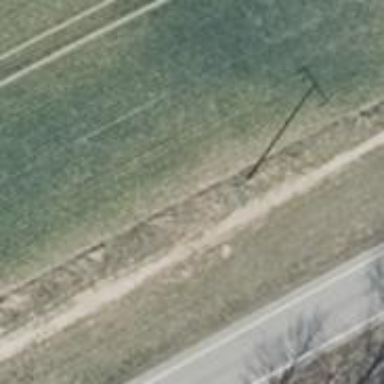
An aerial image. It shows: Power pole.